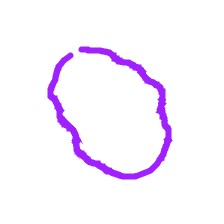
Shape: circle